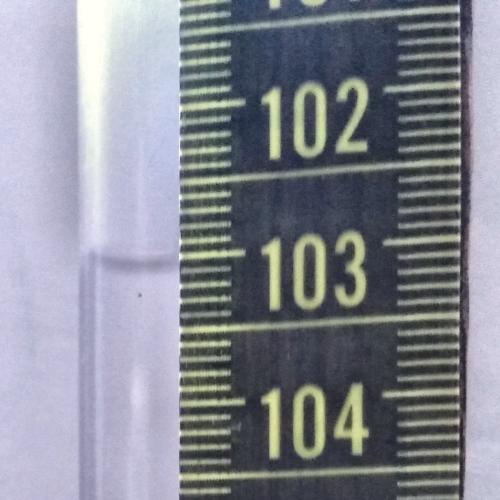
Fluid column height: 103.0 cm